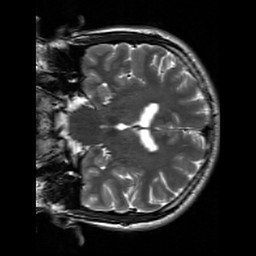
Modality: T2w
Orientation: coronal
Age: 34
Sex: male
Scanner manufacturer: siemens
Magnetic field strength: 3 T
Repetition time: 7 s
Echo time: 0.09 s